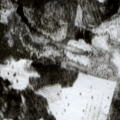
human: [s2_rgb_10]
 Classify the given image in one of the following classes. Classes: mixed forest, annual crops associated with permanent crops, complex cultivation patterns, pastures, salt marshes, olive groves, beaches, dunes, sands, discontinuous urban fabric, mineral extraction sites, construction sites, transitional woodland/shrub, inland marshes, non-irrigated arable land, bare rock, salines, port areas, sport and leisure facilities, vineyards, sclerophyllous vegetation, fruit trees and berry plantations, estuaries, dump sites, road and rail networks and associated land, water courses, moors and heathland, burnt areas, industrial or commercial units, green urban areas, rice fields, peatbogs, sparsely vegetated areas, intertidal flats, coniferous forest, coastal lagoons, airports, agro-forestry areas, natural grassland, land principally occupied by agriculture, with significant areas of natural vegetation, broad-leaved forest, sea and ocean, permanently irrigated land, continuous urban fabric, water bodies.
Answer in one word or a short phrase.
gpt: coniferous forest, transitional woodland/shrub